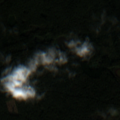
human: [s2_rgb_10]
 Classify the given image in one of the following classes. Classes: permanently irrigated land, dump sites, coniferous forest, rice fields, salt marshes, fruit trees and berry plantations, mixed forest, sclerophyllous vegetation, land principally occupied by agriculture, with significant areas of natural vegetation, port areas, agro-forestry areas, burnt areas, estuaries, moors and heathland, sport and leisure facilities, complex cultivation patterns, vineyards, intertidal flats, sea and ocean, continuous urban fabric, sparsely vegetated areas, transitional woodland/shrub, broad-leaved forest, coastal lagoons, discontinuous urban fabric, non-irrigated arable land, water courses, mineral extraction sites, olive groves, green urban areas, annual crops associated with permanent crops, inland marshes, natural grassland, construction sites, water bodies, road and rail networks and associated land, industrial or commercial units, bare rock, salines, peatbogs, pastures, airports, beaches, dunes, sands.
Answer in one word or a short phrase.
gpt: coniferous forest, transitional woodland/shrub